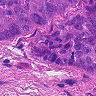
Metastatic tissue present: yes